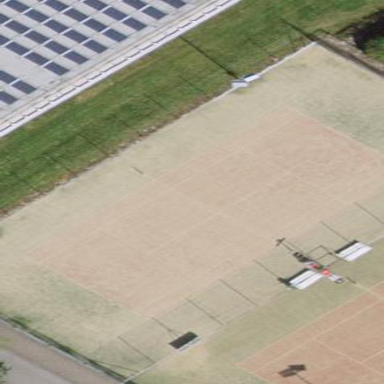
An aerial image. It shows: Tennis court on pitch designated for leisure land.